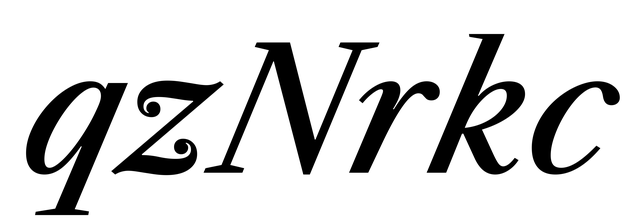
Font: LibreCaslonText-Italic_Medium_Italic